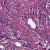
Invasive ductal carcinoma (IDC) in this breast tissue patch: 1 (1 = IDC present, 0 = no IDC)